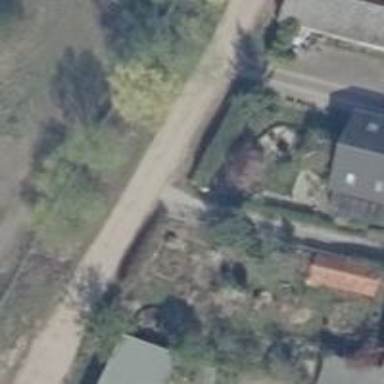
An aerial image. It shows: Driveway leading to service road.